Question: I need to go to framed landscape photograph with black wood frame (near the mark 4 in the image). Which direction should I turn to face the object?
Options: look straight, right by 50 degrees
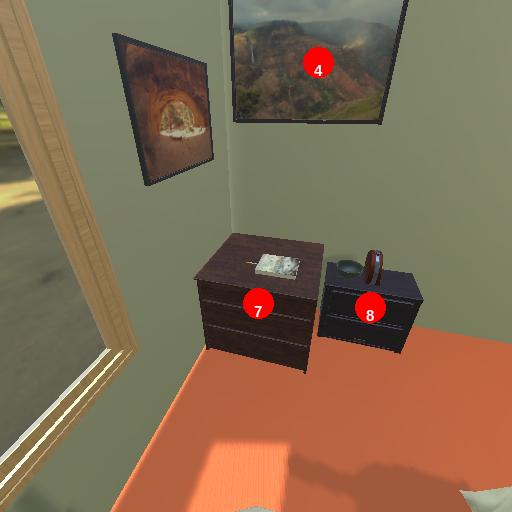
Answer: look straight